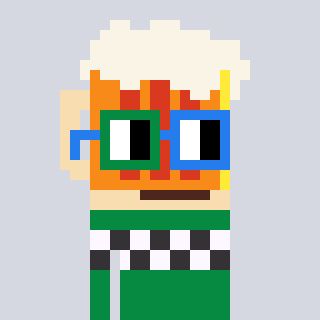
a pixel art character with square green and blue glasses, a beer-shaped head and a green-colored body on a cool background